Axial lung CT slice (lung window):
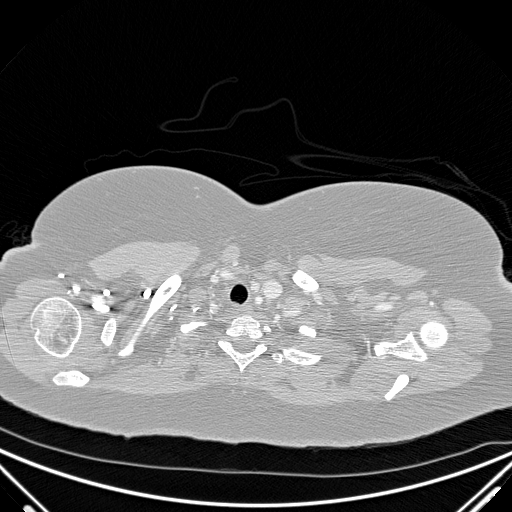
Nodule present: no